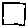
Label: square